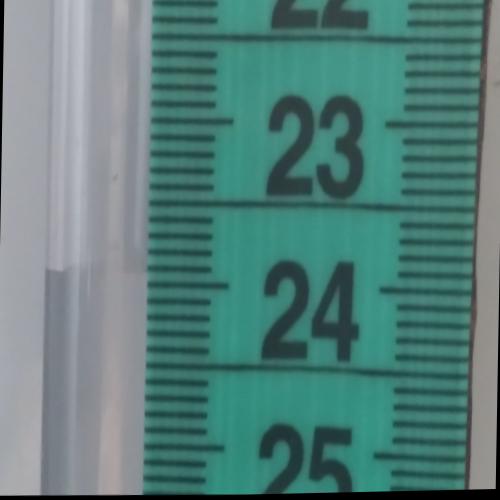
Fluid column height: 23.9 cm